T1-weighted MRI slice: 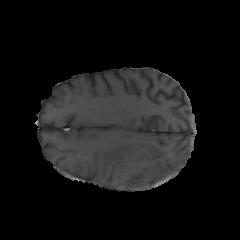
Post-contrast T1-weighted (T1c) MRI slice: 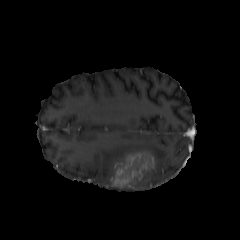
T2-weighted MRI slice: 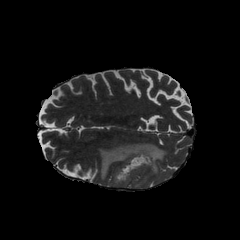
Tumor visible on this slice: yes